Aerial crown-view tile of a tropical tree (Barro Colorado Island, Panama), acquired 20240611:
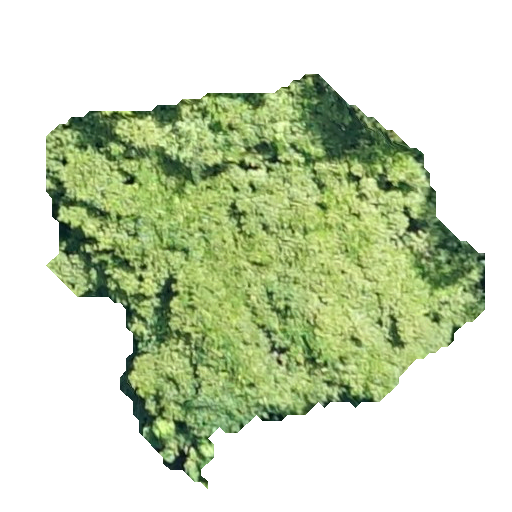
Species: Tachigali panamensis
GBIF accepted scientific name: Tachigali panamensis
Crown area: 176.689 m²